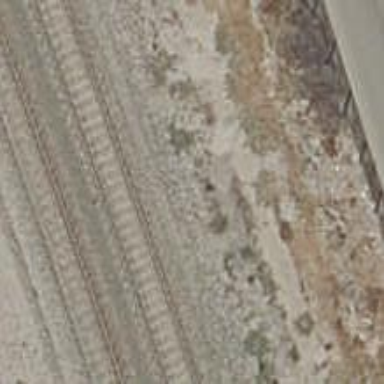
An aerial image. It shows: Railway track with contact line for electrification.